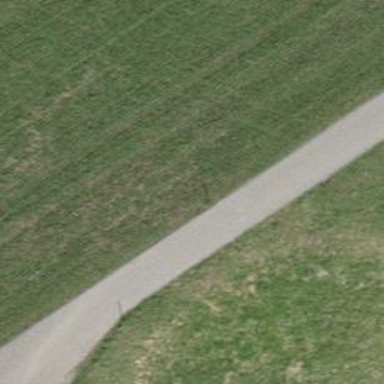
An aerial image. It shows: Asphalt track with grade1 quality.